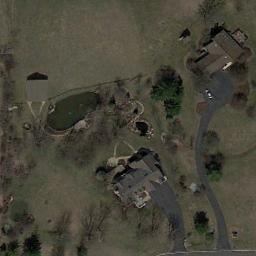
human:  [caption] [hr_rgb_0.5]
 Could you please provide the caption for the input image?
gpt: There are several houses among the lush woods .

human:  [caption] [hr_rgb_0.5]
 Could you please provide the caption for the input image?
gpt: There are several houses of different sizes in sparse residential areas surrounded by open spaces .

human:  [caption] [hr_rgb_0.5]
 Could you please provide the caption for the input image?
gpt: Several buildings of different shapes in the sparse residential .

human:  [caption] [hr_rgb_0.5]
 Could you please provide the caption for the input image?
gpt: The sparse residential is on the bare land next to some trees and a road .

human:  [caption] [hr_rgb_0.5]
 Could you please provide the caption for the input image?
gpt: A sparse residential area with two buildings on the green meadow .